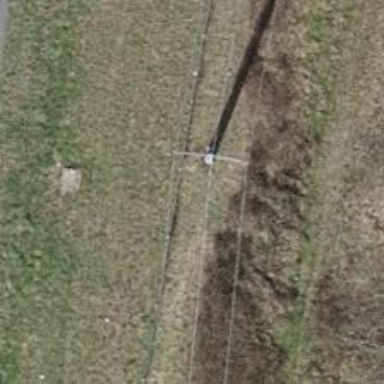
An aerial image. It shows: Concrete power pole.